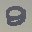
Label: 9